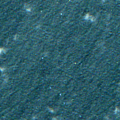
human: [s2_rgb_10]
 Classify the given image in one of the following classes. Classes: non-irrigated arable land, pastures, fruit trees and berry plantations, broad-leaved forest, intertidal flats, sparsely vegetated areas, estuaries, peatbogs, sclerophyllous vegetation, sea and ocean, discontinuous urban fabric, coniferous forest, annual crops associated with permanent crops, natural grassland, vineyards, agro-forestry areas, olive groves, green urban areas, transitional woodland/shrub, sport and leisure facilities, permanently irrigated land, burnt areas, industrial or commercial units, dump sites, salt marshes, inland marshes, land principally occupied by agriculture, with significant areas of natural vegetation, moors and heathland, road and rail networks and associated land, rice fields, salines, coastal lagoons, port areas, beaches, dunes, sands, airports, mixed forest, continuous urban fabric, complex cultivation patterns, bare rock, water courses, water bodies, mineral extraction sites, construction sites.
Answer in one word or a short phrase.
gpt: sea and ocean